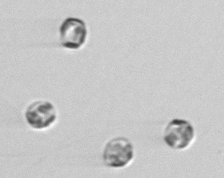
Label: Thalassiosira_sp_aff_mala